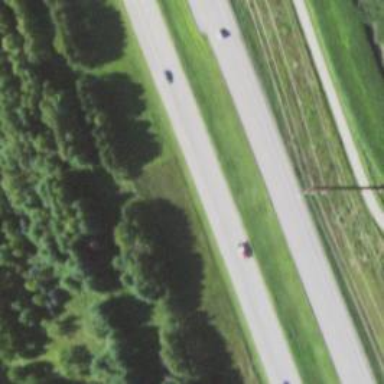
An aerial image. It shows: Expressway.